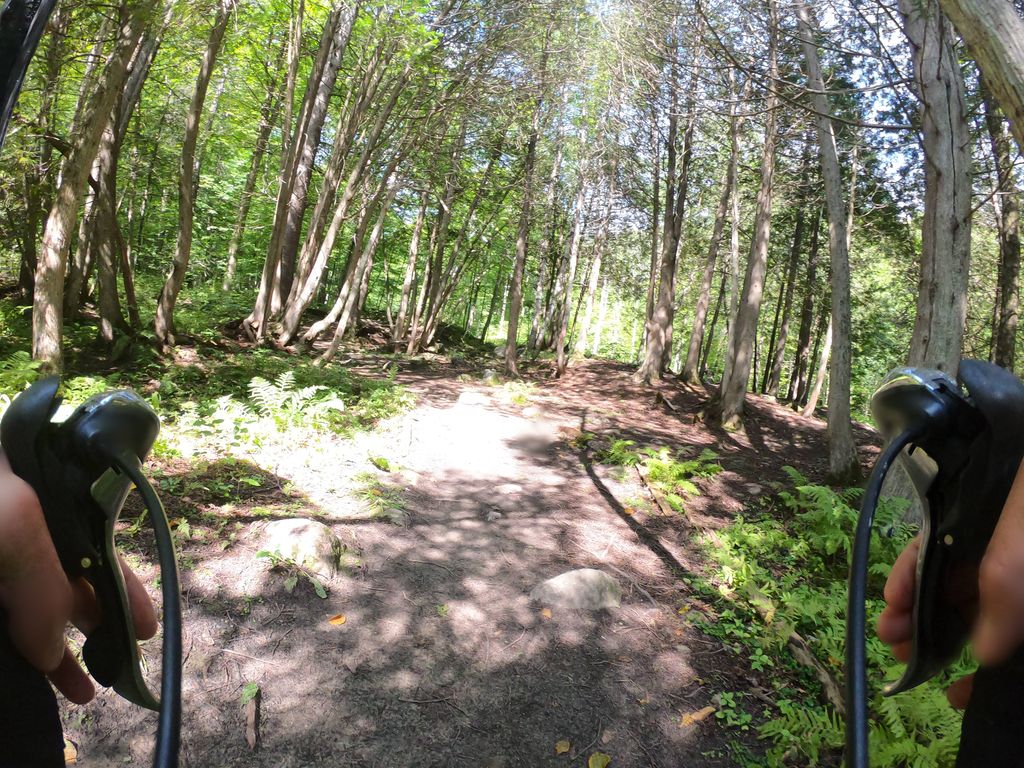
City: ottawa-gatineau